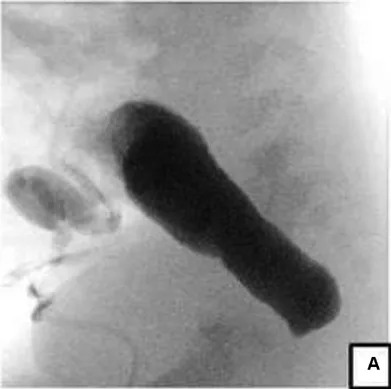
High-pressure distal colostogram lateral views (case 1). (
a
) Opacification of distal colon with convexity of distal rectal pouch. No rectourinary fistula is demonstrated.
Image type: radiology (pet)